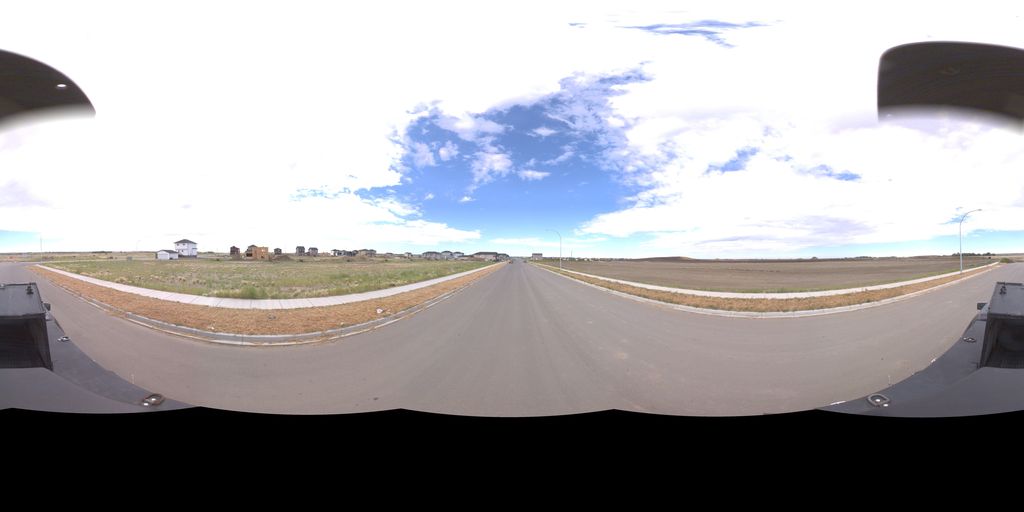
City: saskatoon